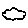
Label: cloud